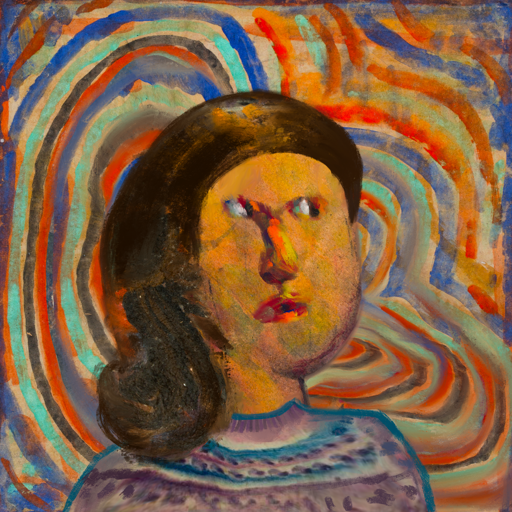
Background: Sisters, Head And Neck Side: Gypsy_Mother, Face Side: An_Impression, Bust: HillGirl, Hair Side: Gypsy_Queen, Head Accessory: Blank, Second Necklace: Blank, Necklace: Blank, Baby: Blank